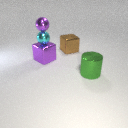
small purple metal sphere above large purple metal cube